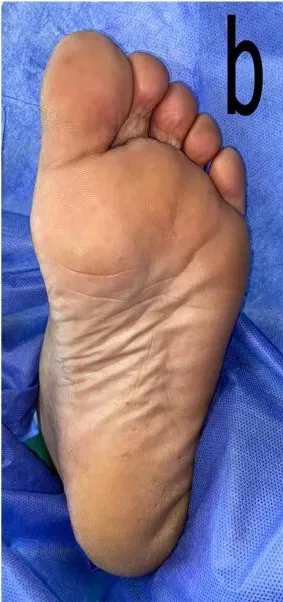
B; Multiple planter pits.
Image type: medical_photograph (skin_photograph)